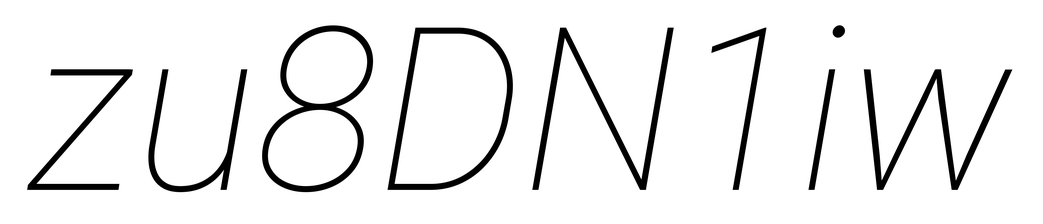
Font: Roboto-Italic_Thin_Italic